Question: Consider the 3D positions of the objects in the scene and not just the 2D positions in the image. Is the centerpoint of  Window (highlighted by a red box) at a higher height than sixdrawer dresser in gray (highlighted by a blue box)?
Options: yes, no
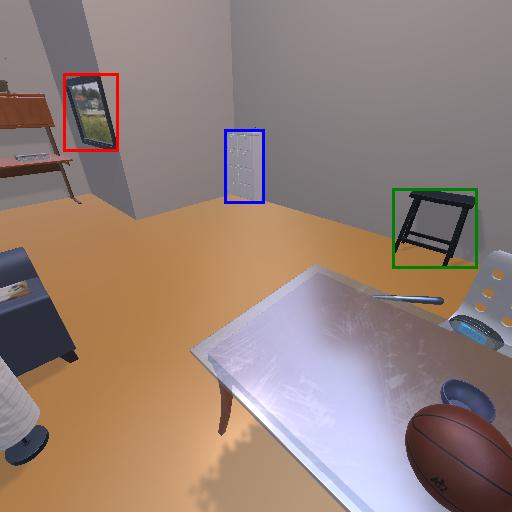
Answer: yes